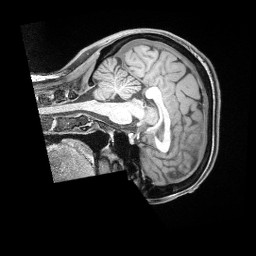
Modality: T1w
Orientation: sagittal
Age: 36
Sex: female
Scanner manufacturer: siemens
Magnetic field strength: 3 T
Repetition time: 2 s
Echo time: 0.00211 s